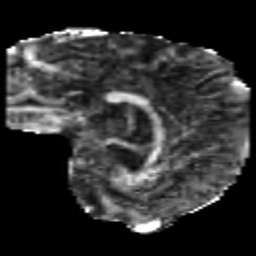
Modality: FA
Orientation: sagittal
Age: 24
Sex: male
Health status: healthy
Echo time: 0.074 s